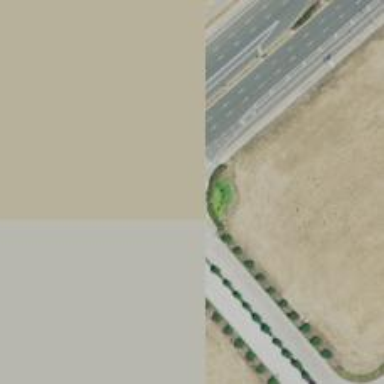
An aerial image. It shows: Primary link highway.